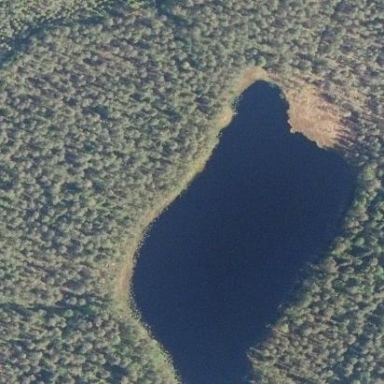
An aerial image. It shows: Serene pond surrounded by nature.